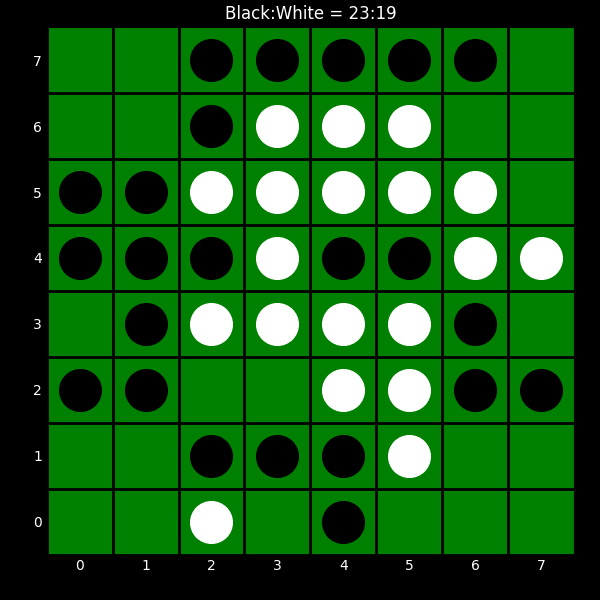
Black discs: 23
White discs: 19